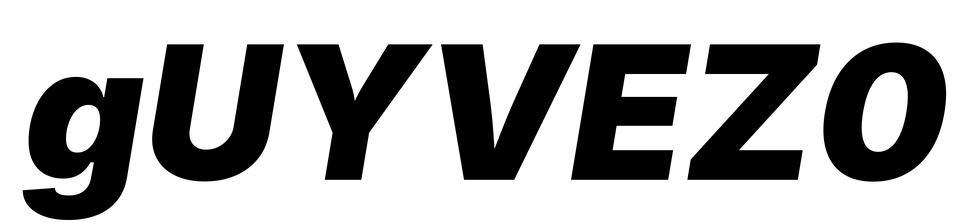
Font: Inter-Italic_Black_Italic